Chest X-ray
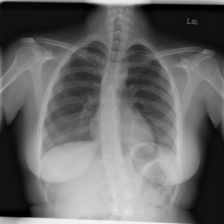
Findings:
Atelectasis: negative
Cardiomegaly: negative
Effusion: negative
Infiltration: negative
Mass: negative
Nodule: negative
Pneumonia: negative
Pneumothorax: negative
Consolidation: negative
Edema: negative
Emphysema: negative
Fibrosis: negative
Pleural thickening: negative
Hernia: negative